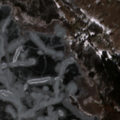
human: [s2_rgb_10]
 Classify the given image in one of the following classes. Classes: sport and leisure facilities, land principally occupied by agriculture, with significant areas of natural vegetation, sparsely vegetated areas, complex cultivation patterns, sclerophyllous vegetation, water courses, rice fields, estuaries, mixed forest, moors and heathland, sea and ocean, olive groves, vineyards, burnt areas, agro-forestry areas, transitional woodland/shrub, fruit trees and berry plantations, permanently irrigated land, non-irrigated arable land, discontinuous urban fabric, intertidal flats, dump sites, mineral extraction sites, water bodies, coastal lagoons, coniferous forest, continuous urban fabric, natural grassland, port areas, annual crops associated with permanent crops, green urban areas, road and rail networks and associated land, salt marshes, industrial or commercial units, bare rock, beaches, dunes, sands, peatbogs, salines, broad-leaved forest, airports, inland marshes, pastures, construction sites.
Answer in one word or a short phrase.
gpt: complex cultivation patterns, coniferous forest, transitional woodland/shrub, water bodies